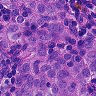
Metastatic tissue present: yes